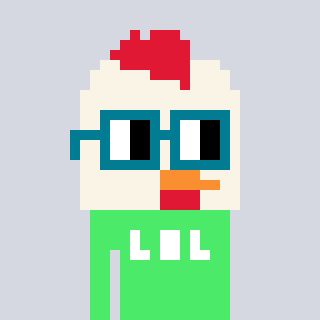
a pixel art character with square dark green glasses, a chicken-shaped head and a teal-colored body on a cool background